Question: My console window is not longer baked into Eclipse. It appears as a seperate window which hovers over my any open project file windows. I don't know what I did to cause this. I've tried re-starting Eclispe, opening and closing the console view.
Screenshot attached

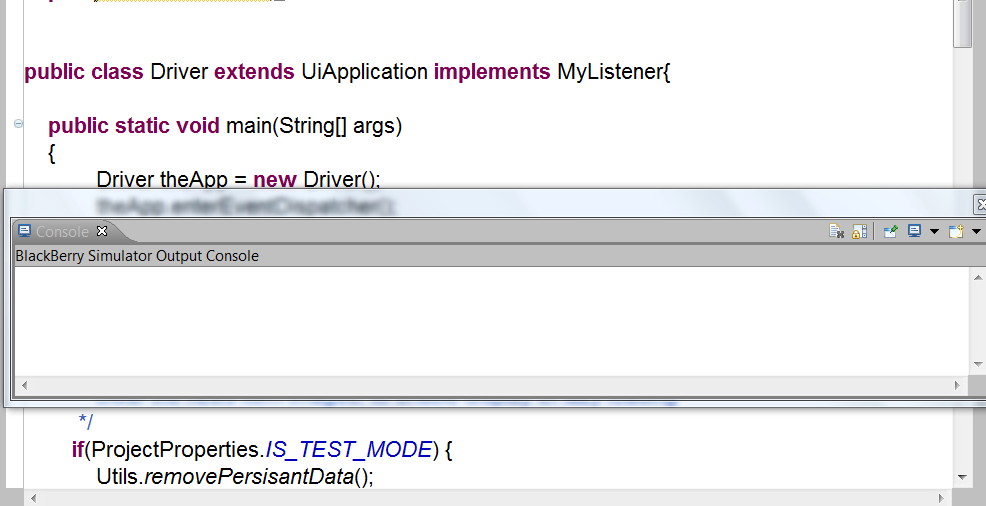
Answer: Found solution, right click on console window and un check "Detached" option.